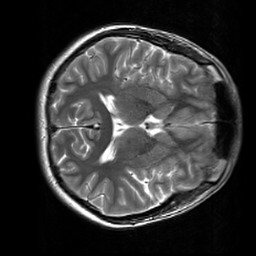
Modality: T2w
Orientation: axial
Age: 18
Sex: male
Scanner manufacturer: siemens
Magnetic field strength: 3 T
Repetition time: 7 s
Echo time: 0.09 s